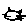
Label: cat